Brain MRI, t1w sequence, axial 2D slice.
Patient: age 34, sex F, weight 90 kg, height 1.9 m
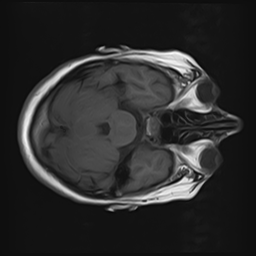